Field crop: tomato
Growth stage: 1
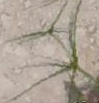
Species: cyperus